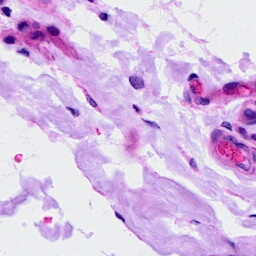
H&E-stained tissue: Ovarian